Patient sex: M
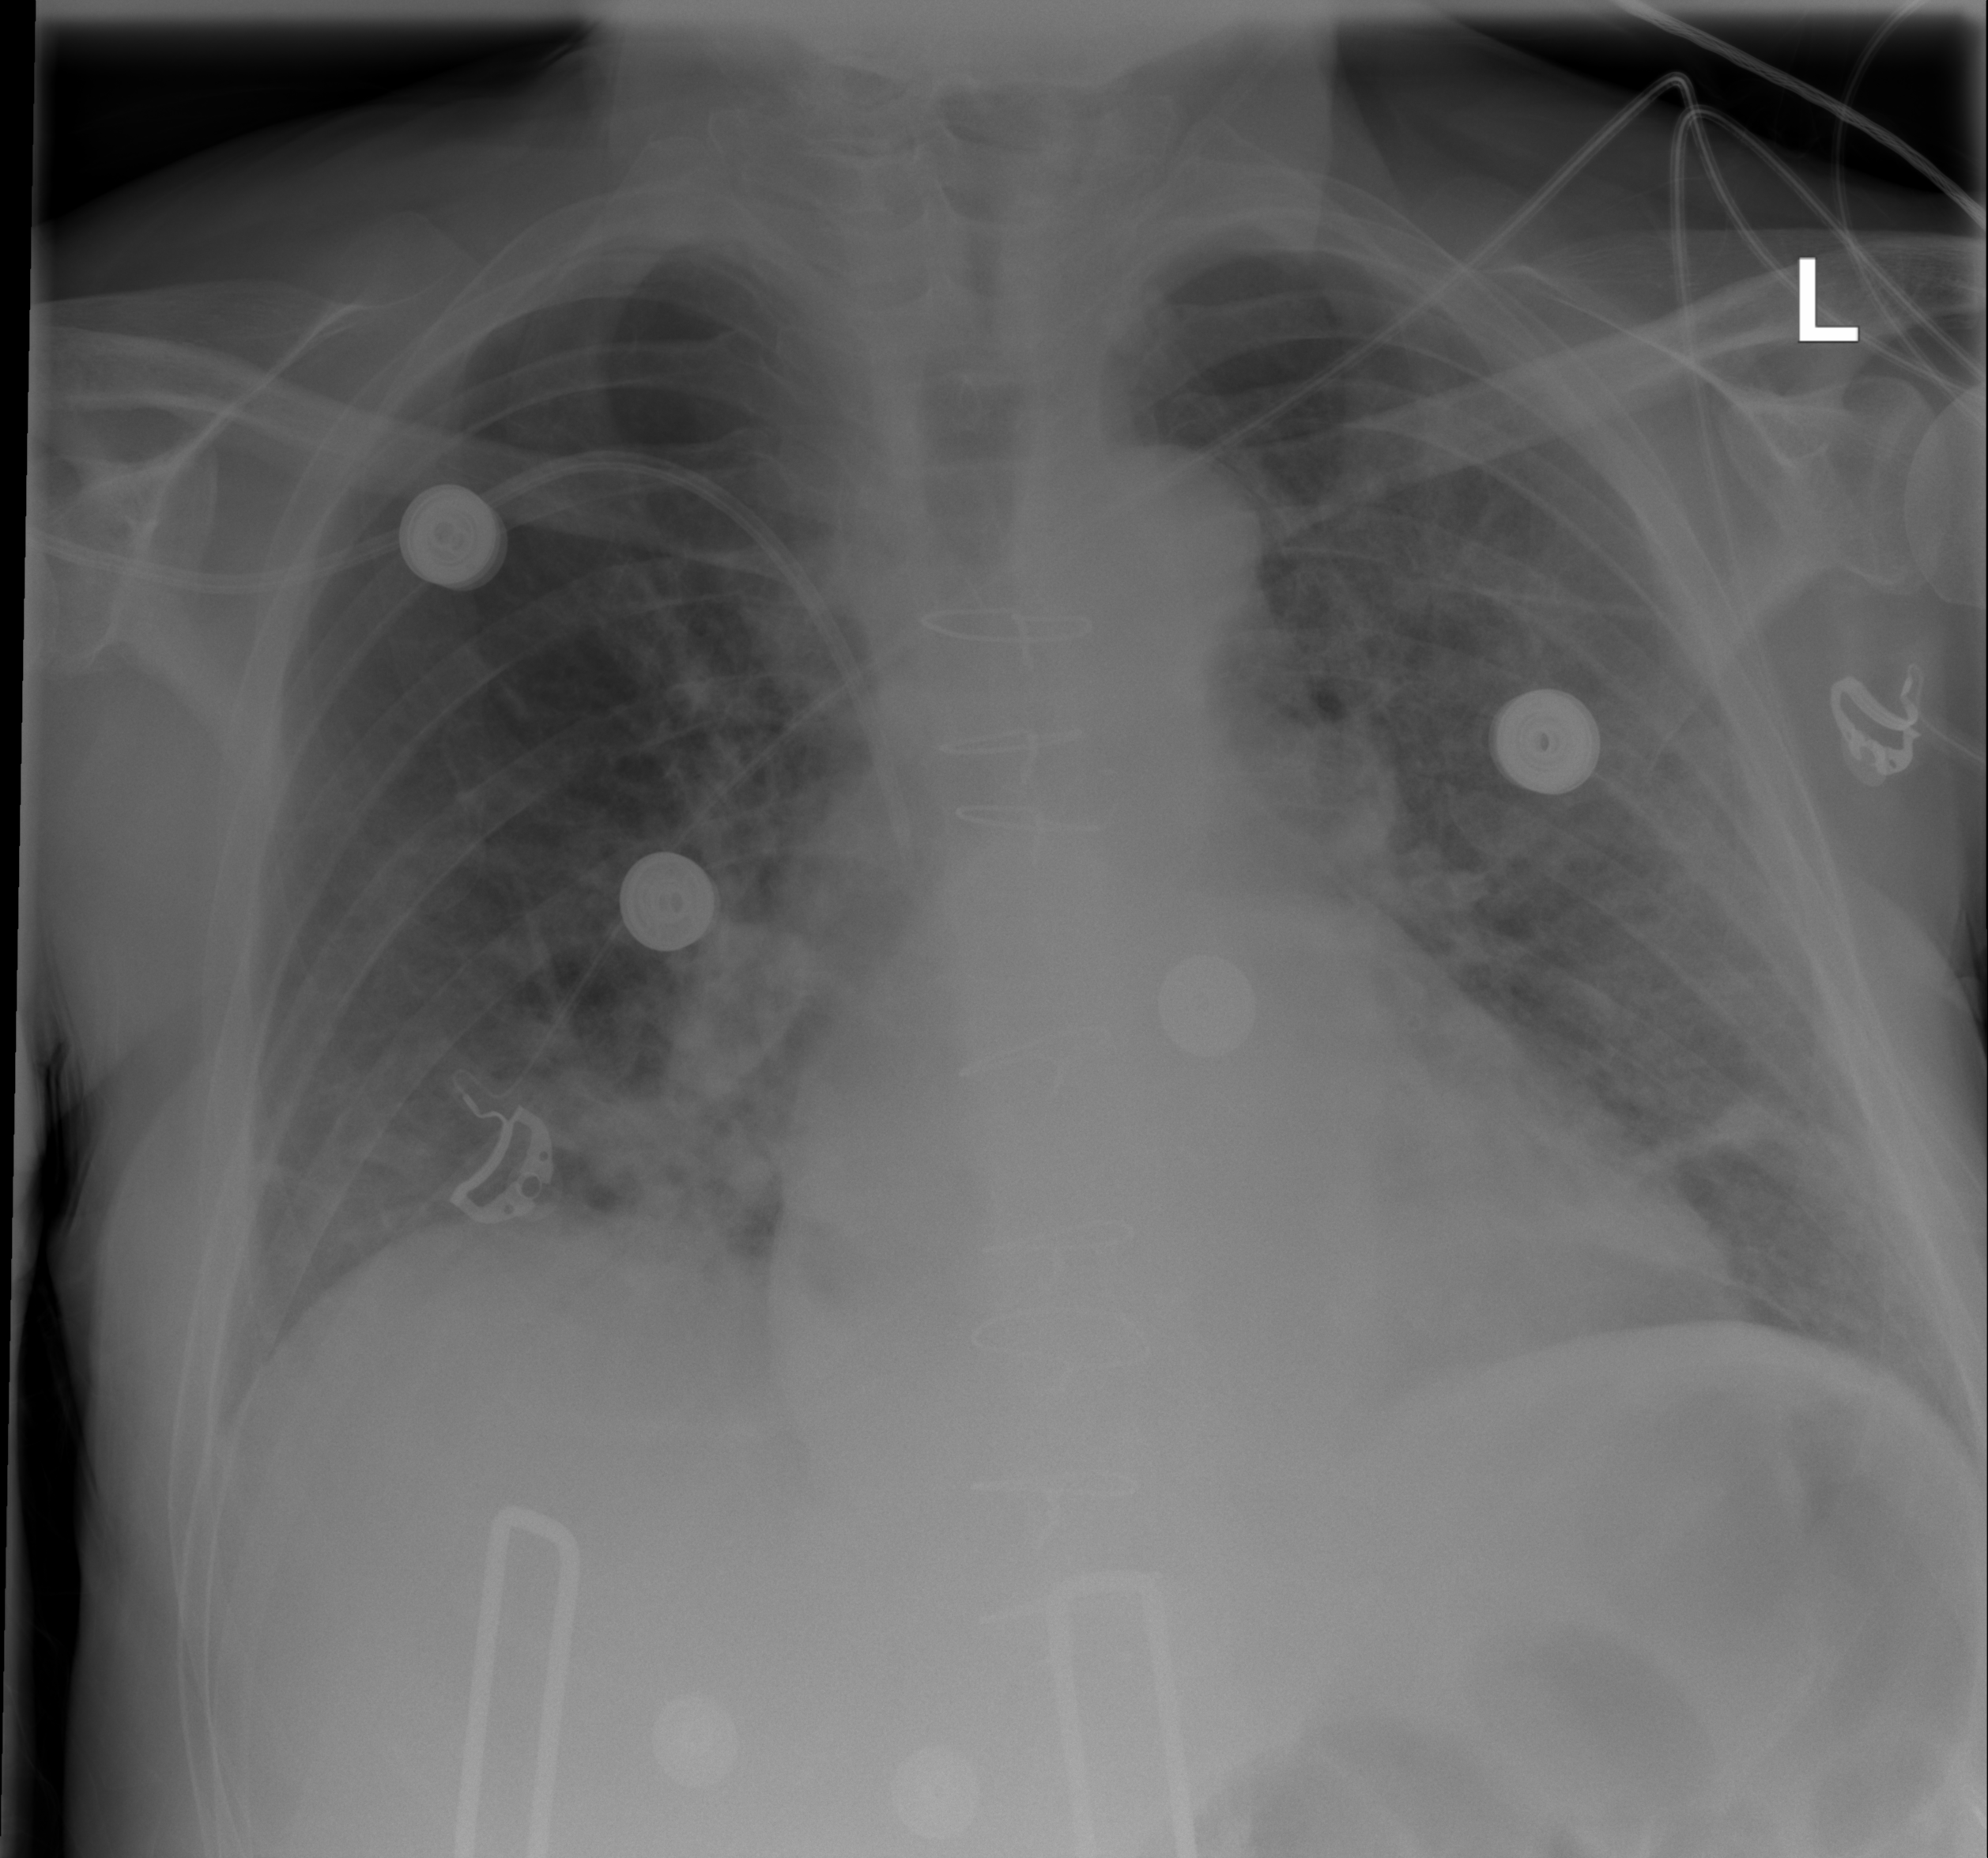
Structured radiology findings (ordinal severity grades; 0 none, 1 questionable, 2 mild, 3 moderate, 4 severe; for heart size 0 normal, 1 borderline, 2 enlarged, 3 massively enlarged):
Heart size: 2
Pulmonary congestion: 2
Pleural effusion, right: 0
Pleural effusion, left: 0
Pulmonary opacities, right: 2
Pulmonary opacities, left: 2
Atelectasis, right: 1
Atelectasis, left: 2